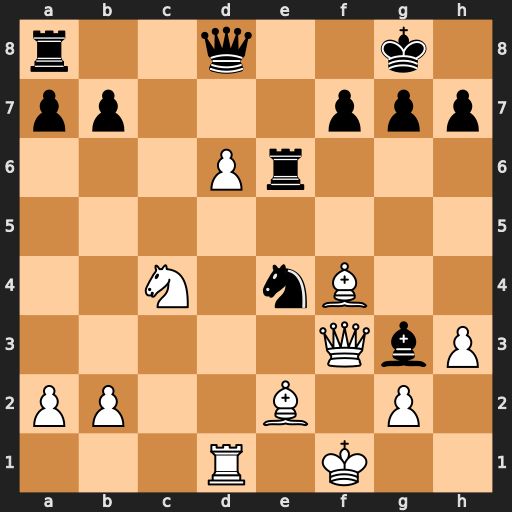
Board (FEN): r2q2k1/pp3ppp/3Pr3/8/2N1nB2/5QbP/PP2B1P1/3R1K2
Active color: w
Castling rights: -
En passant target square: -
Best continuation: Bxg3 Rf6 Bf4